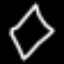
Label: diamond